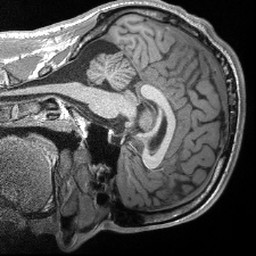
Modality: T1w
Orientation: sagittal
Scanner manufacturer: siemens
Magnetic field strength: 3 T
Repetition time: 2.4 s
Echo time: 0.00213 s